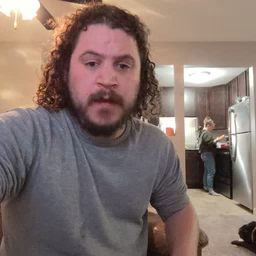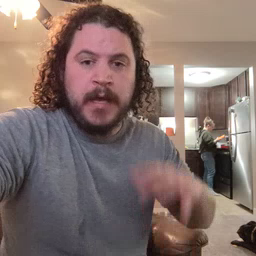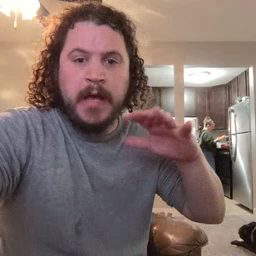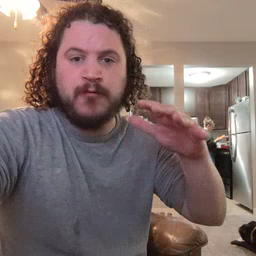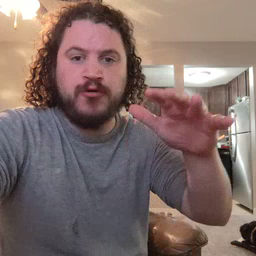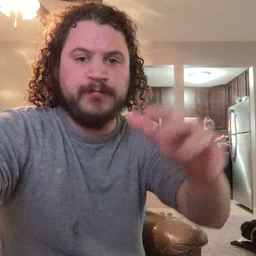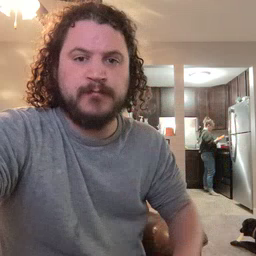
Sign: helicopter